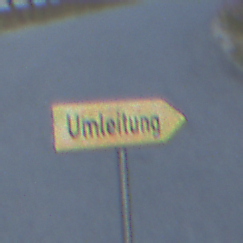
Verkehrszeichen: UmleitungswegweiserRechtsweisend
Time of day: SunriseSunset
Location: Outdoor (RoadRail)
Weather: Clear
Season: NotSpecified
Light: Natural